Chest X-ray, AP view. Patient: 27 years old, sex F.
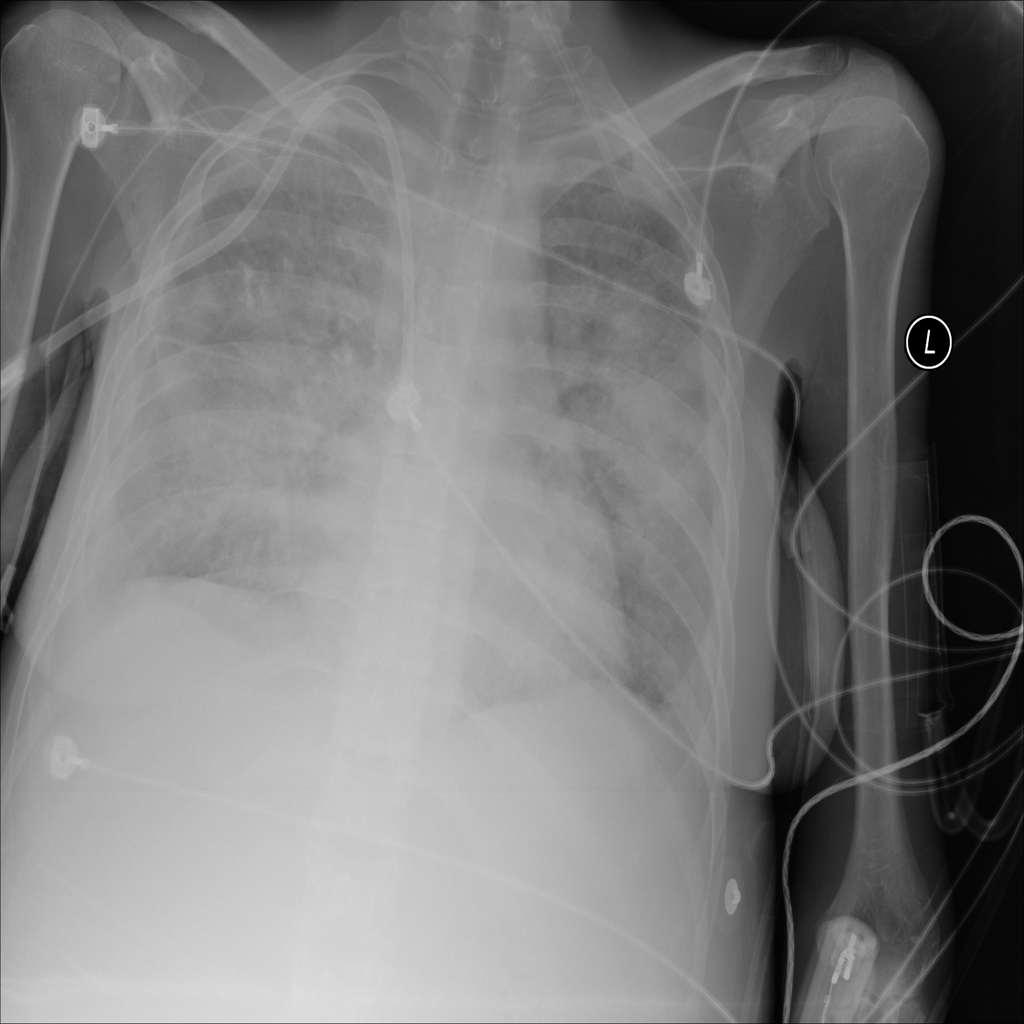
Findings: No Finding